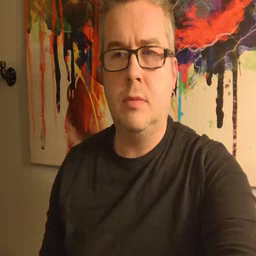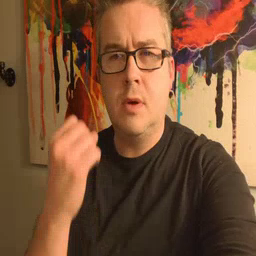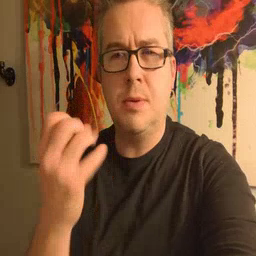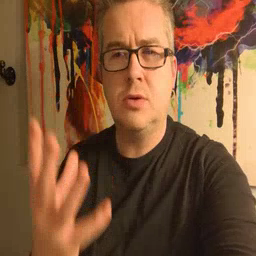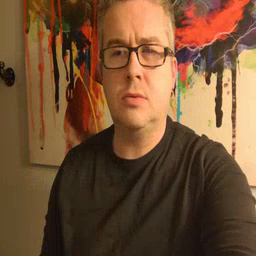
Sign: many